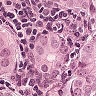
Metastatic tissue present: yes